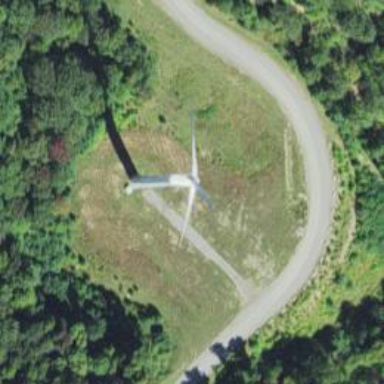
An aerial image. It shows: Wind turbine generator that utilizes wind as its source for generating electricity. It is of the horizontal axis type.